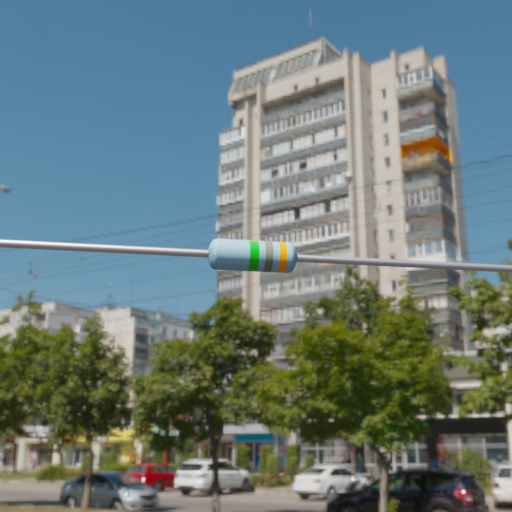
Resistor colour bands (in order): green, gray, orange